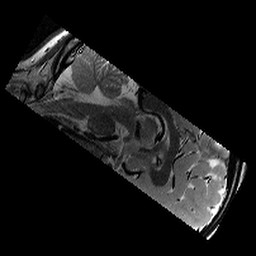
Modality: T2w
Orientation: sagittal
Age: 10
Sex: male
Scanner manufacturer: siemens
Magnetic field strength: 3 T
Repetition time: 9.23 s
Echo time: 0.067 s